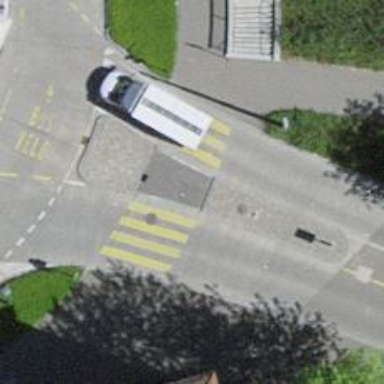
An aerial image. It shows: Traffic calming island.